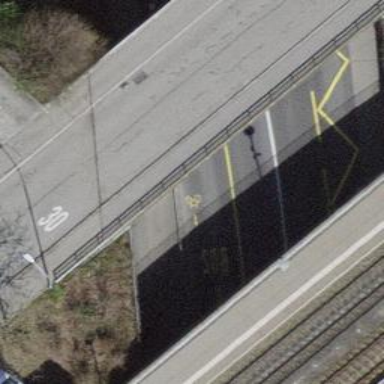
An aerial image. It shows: Sidewalk along the footway.